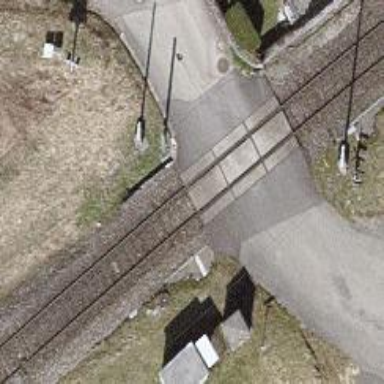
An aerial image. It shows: Level crossing on the railway with lights and full barrier.